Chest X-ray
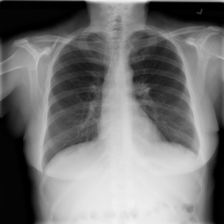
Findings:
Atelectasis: negative
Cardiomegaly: negative
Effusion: positive
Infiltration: negative
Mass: negative
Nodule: negative
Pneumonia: negative
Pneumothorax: negative
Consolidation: negative
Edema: negative
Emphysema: negative
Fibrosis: negative
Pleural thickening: negative
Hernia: negative